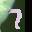
Label: 7